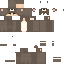
A female human skin with medium skin, wearing brown helmet dressed in a blue hoodie and brown pants, featuring a closed mouth.